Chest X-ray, AP view. Patient: 49 years old, sex M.
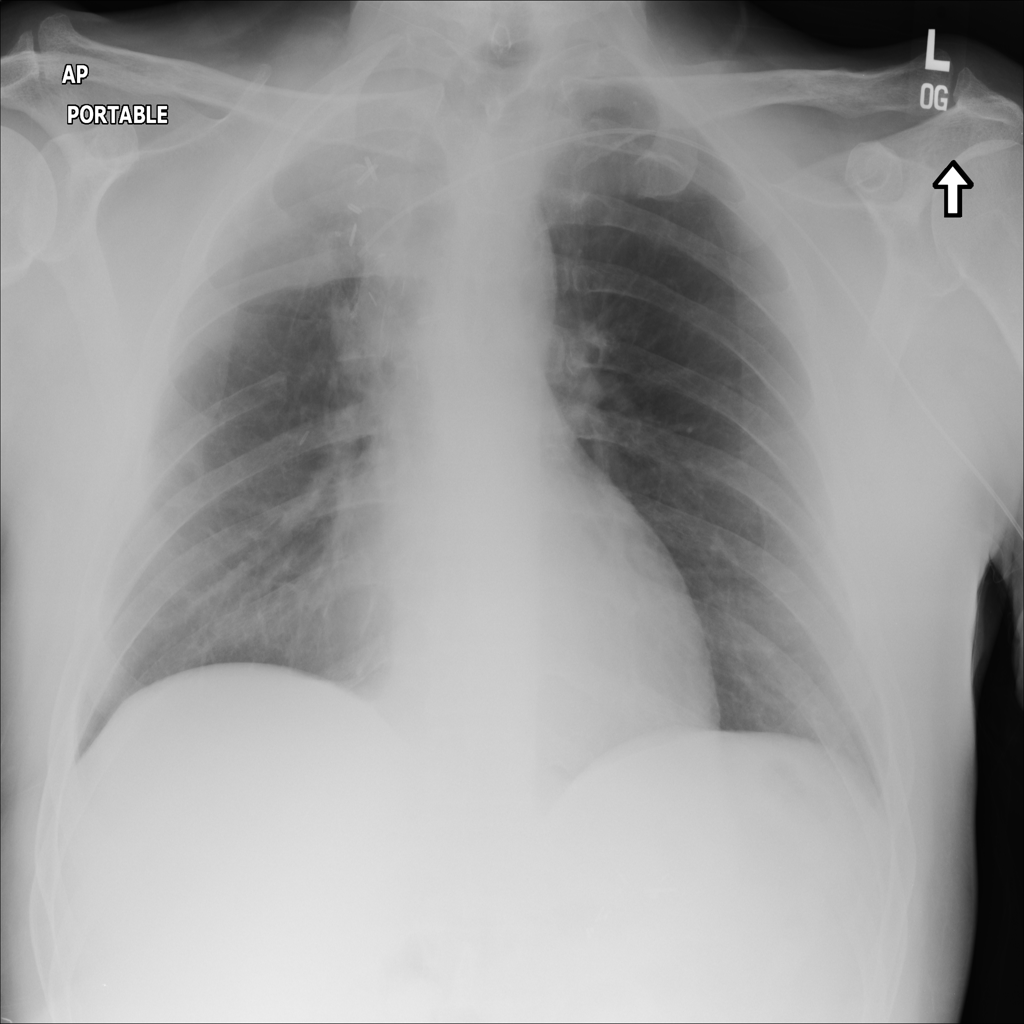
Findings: Infiltration